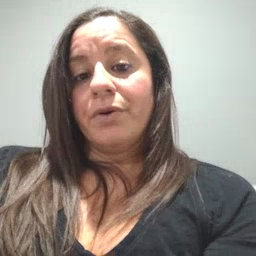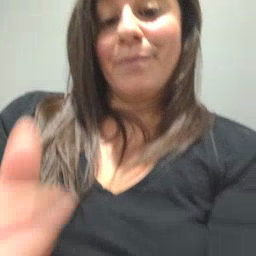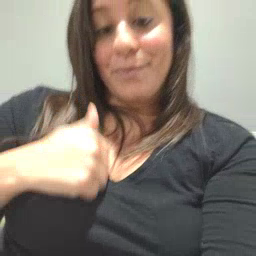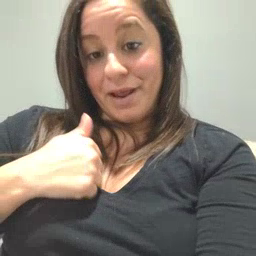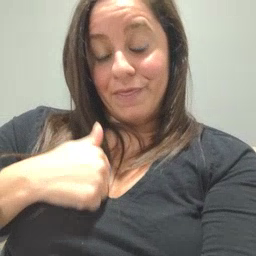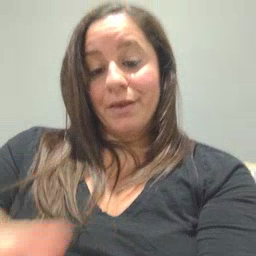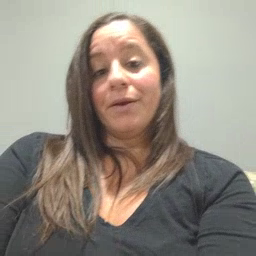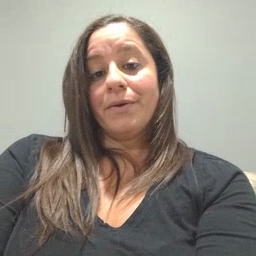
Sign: bath